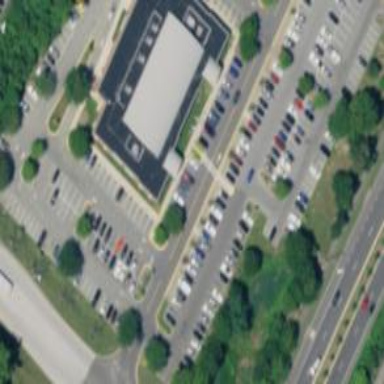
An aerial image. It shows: Government transportation office building.